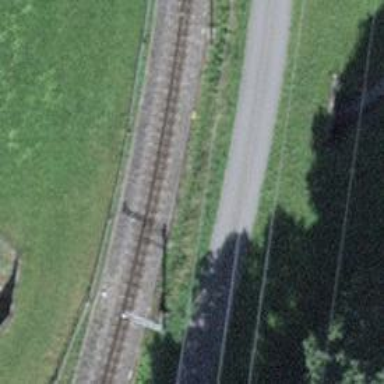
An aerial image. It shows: Narrow-gauge railway track with 1 electrified contact line.